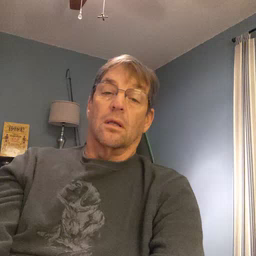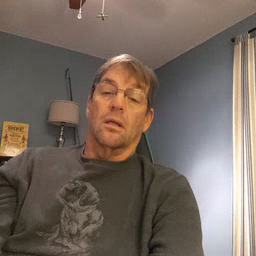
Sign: tiger